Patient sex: F
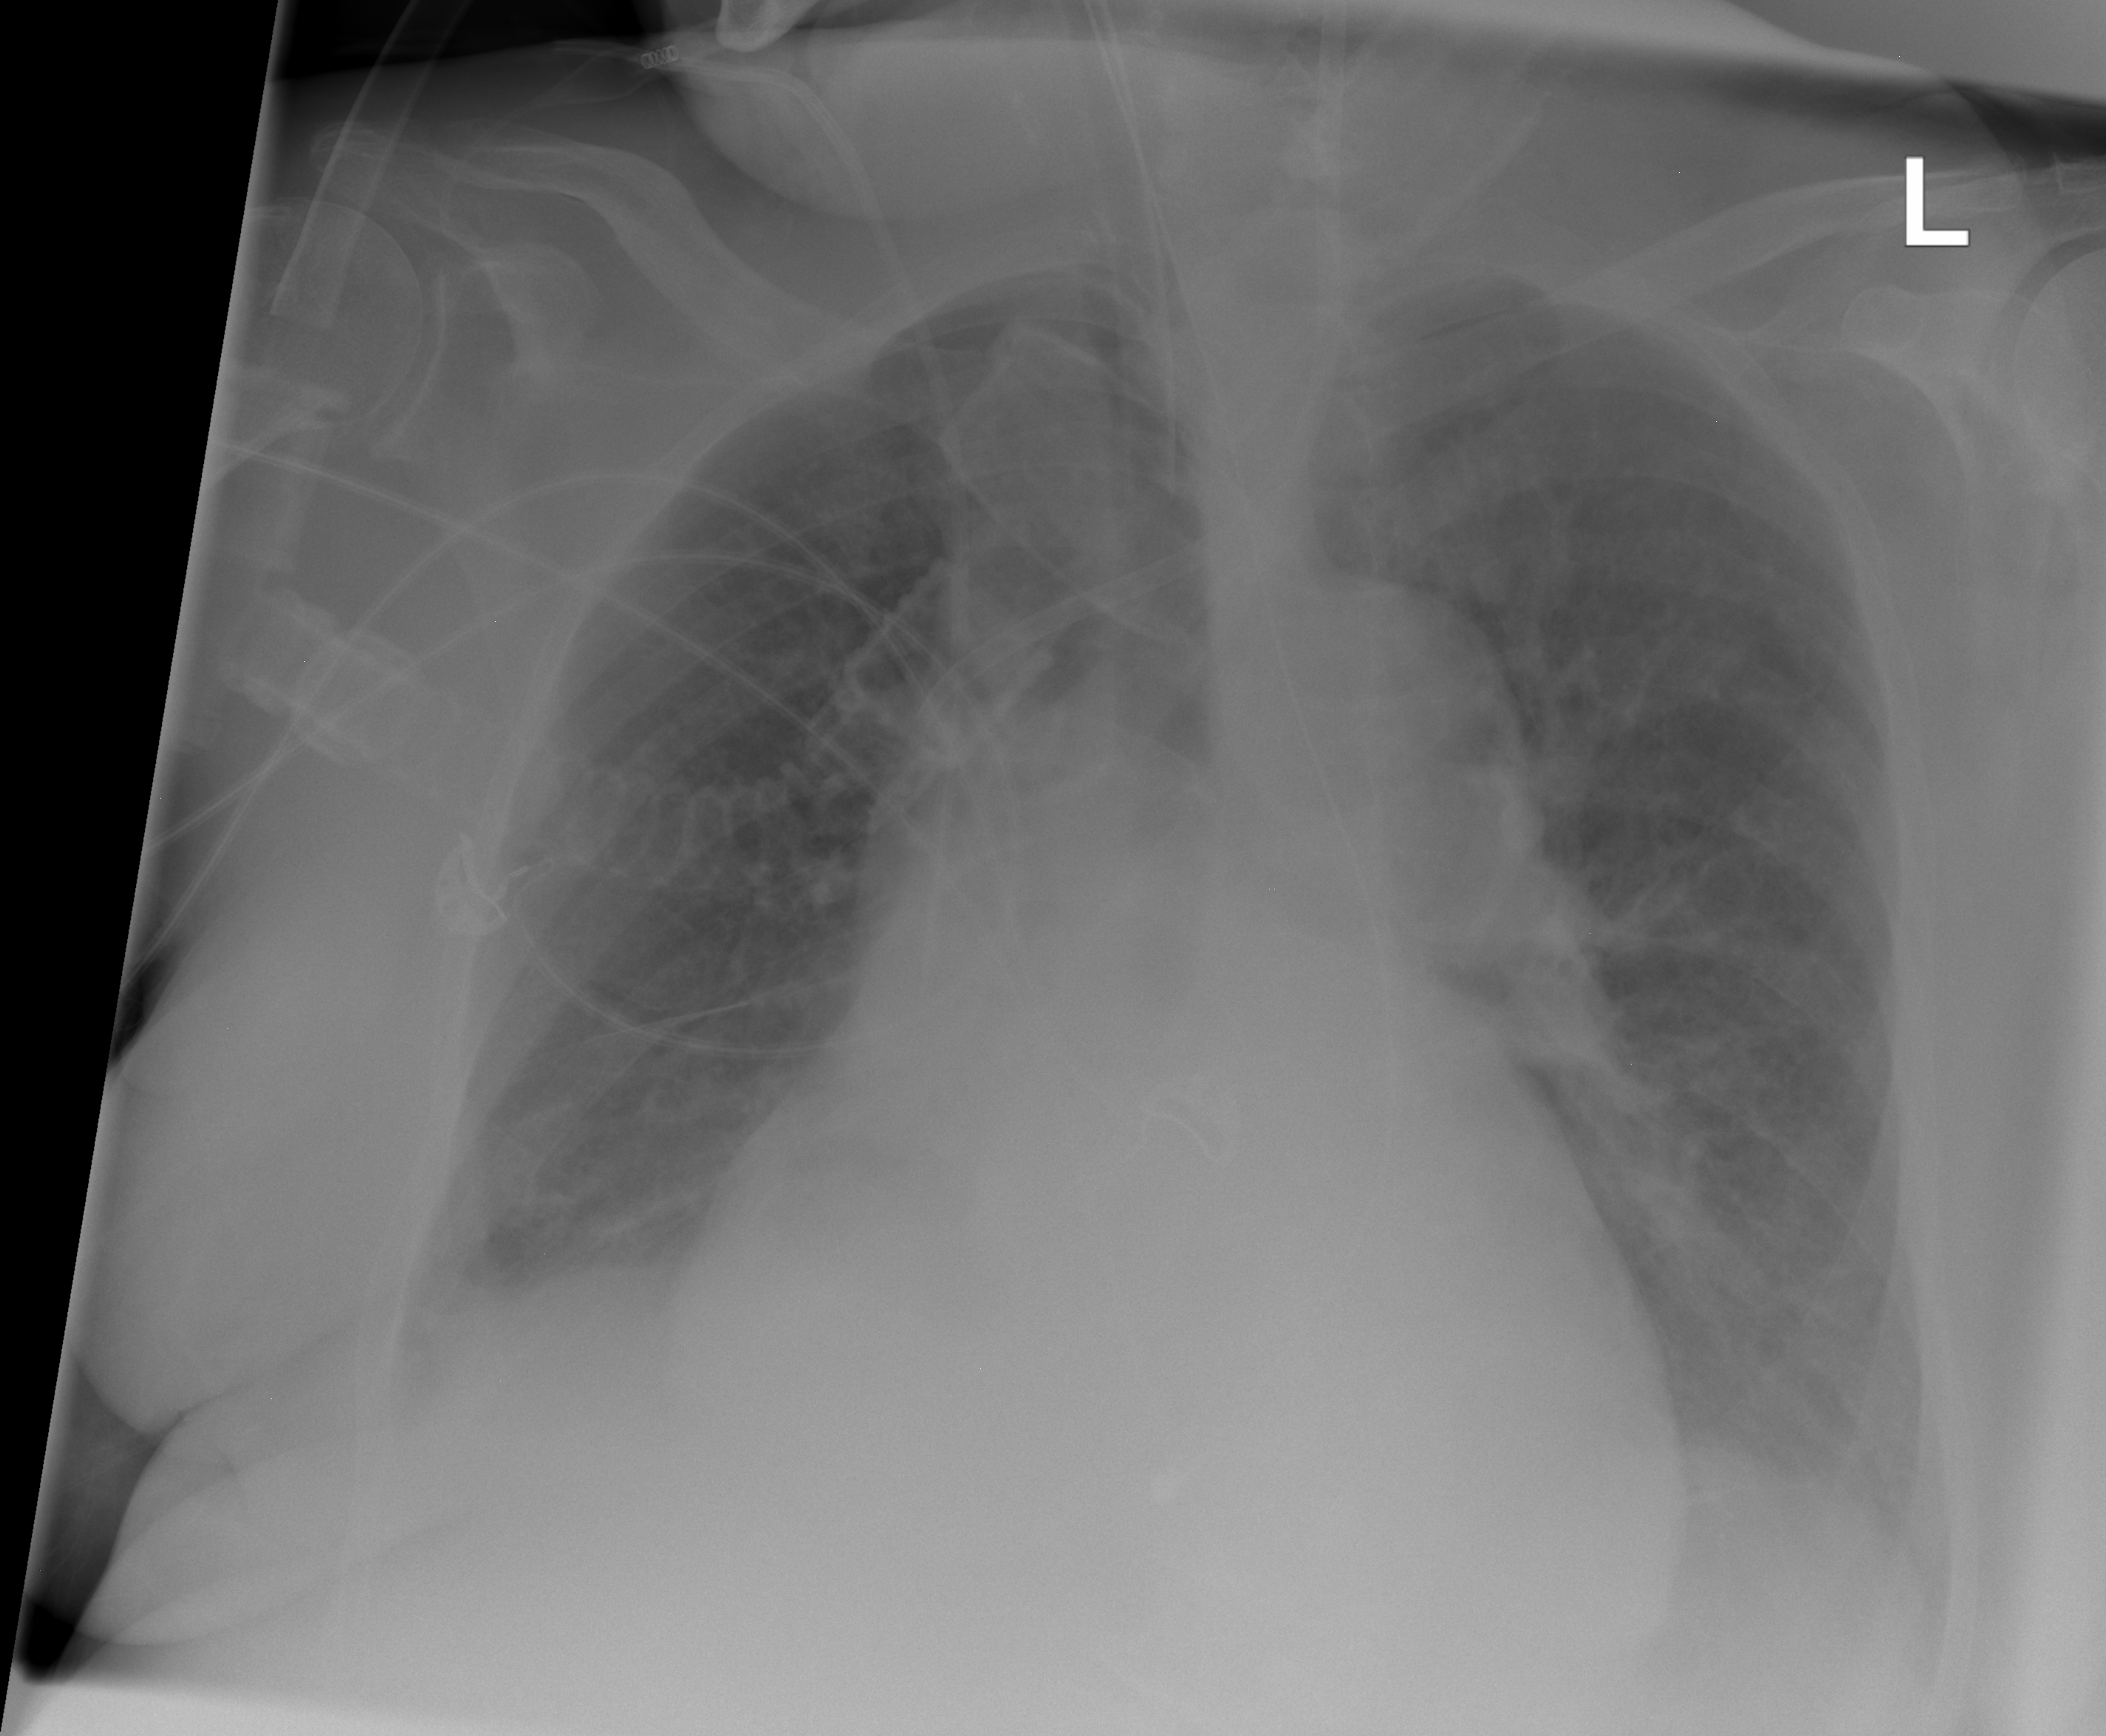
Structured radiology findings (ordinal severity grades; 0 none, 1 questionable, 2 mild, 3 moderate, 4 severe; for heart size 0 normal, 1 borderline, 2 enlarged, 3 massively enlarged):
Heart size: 2
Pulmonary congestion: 0
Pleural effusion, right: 1
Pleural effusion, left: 1
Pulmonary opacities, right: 0
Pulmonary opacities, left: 0
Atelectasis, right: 1
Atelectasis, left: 1